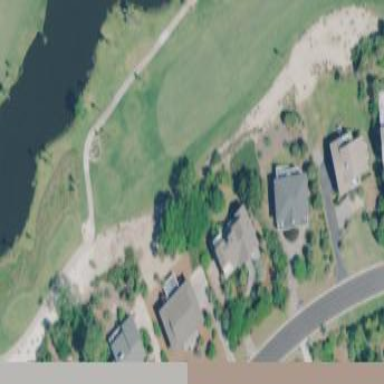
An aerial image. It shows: Golf bunker filled with natural sand.